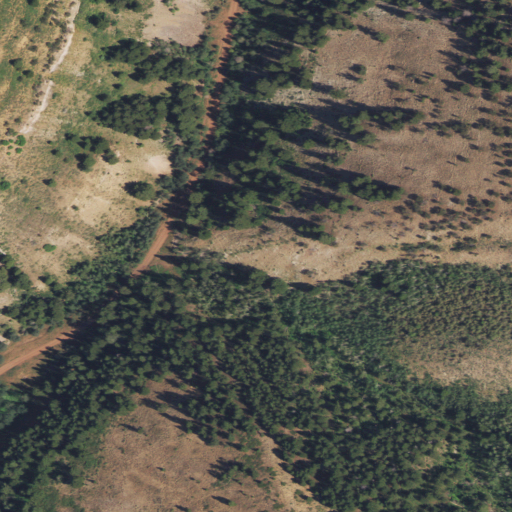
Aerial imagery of valley in Wyoming named Bear Canyon containing evergreen forest and shrub